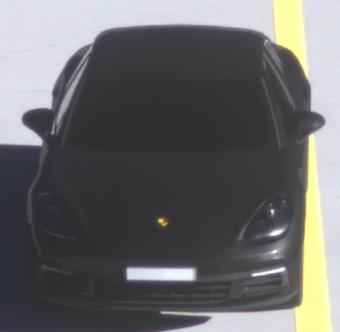
Make: Porsche
Model: Panamera
Detailed model: Panamera (971)
Model produced from: 2016/11
Model produced until: 2018/08
Doors: 5
Color: black
Road condition: dry road
Daytime: morning or afternoon
Contrast: high contrast